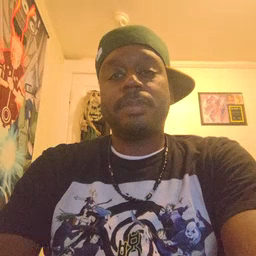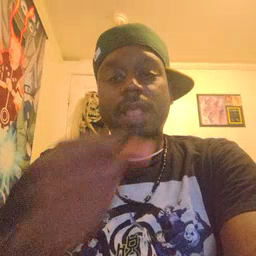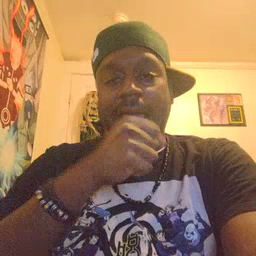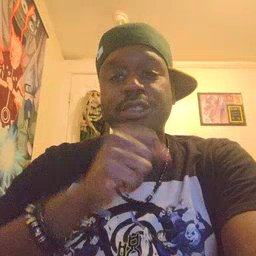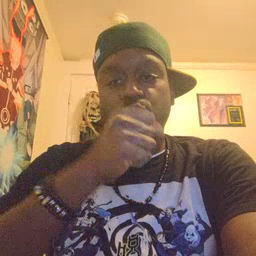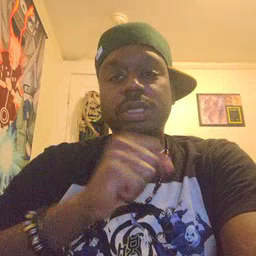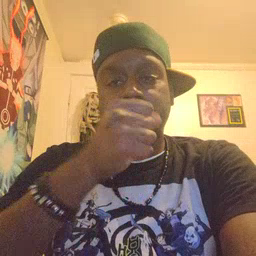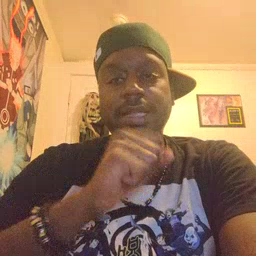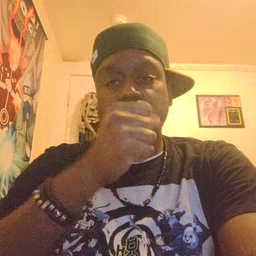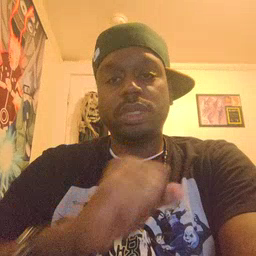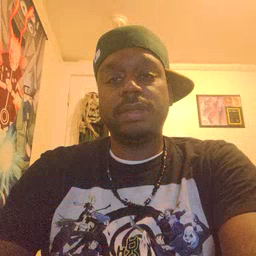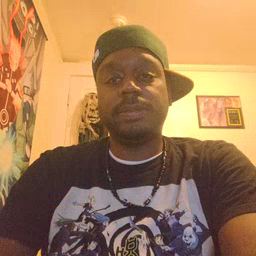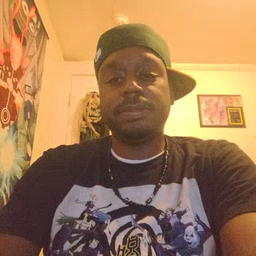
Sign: icecream